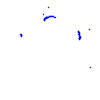
Particle: kaon